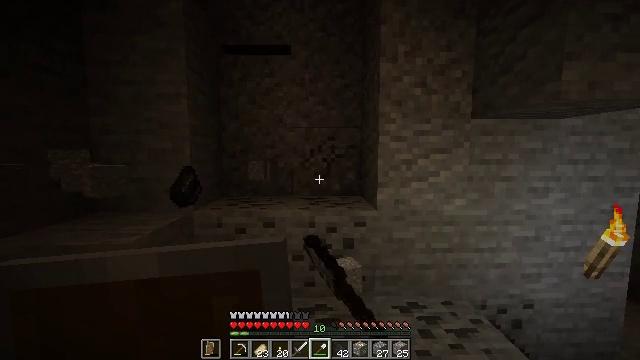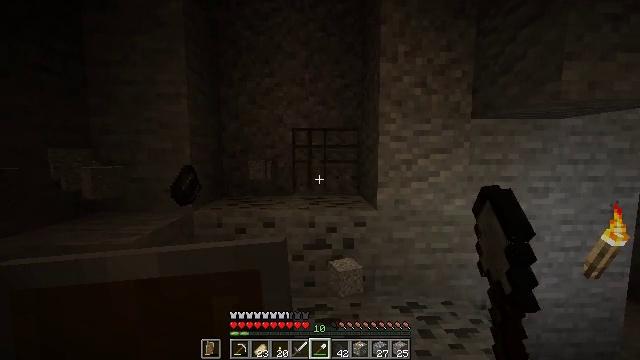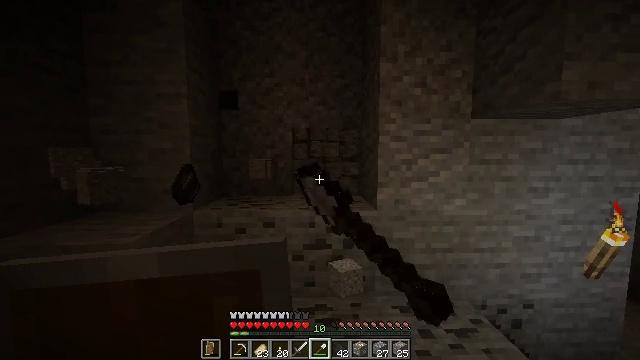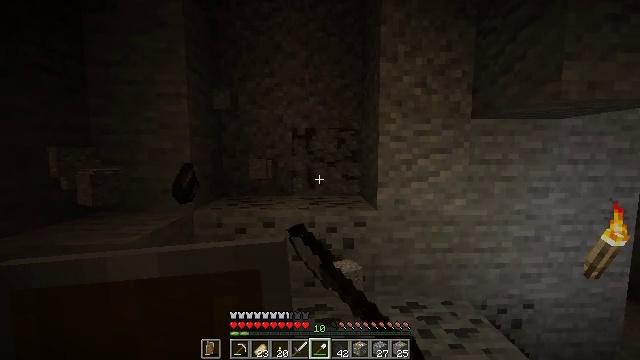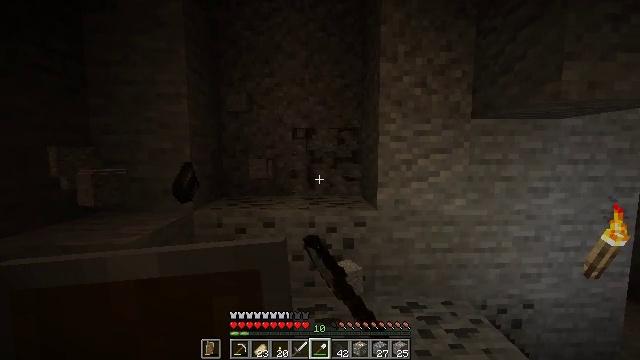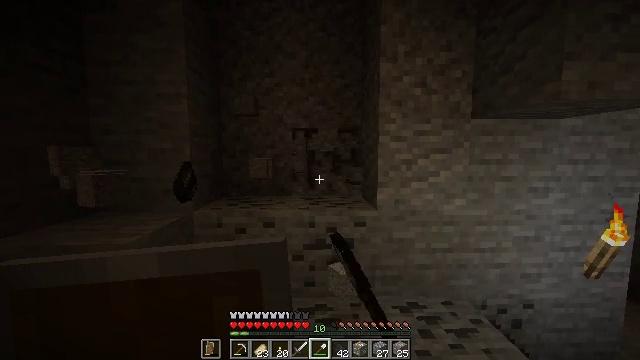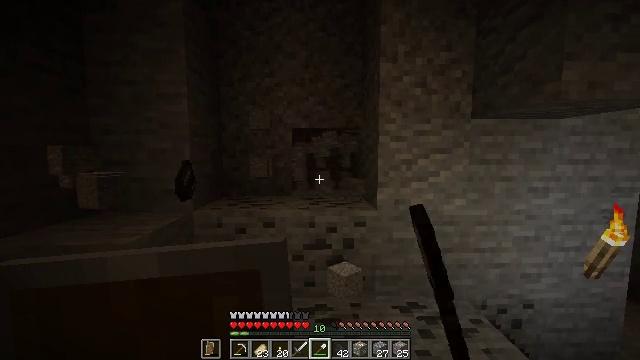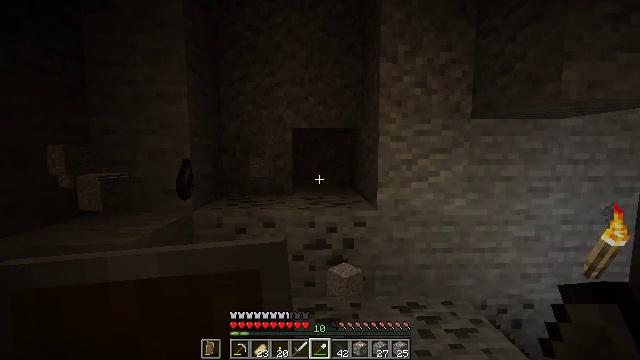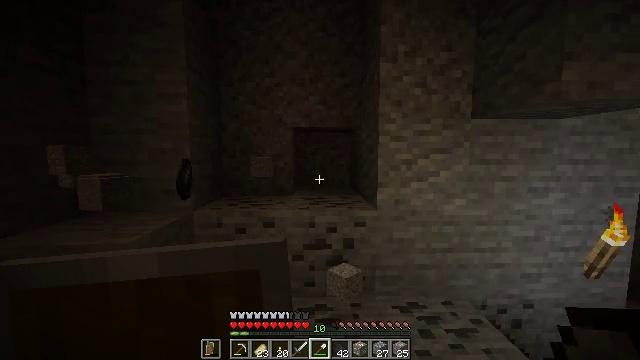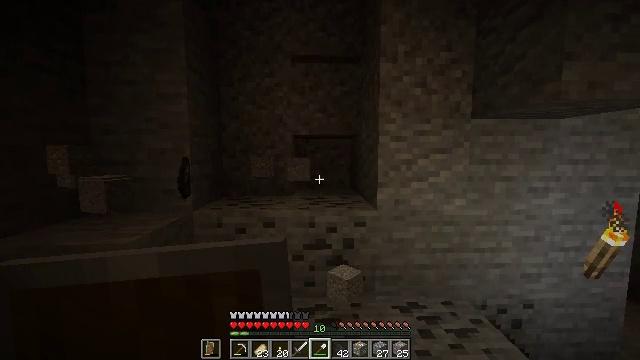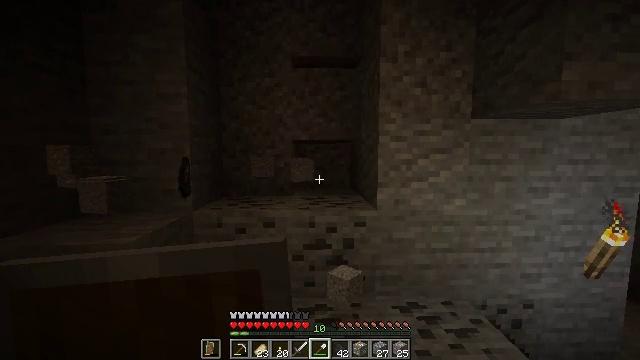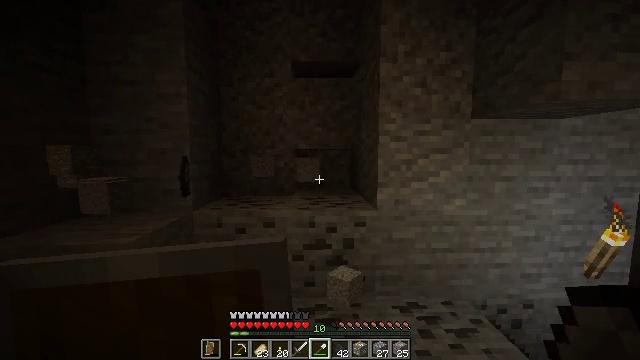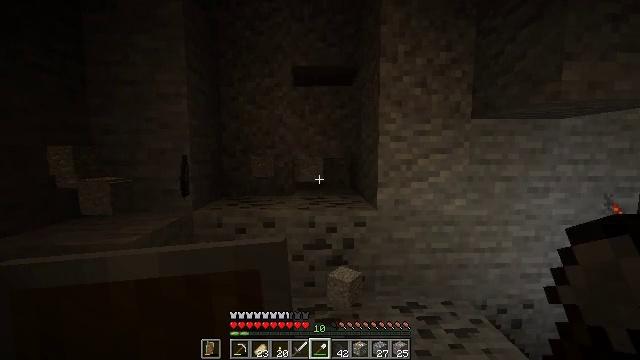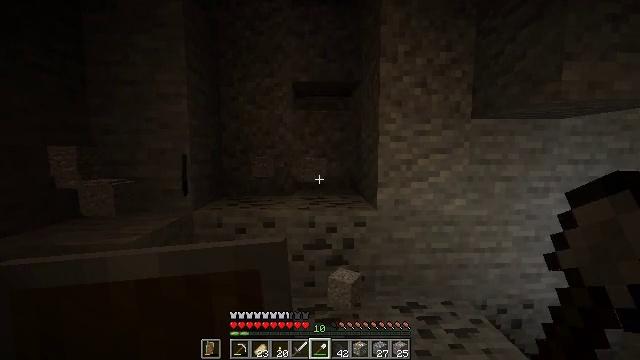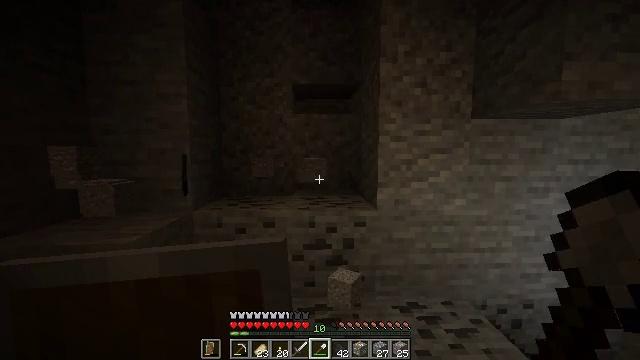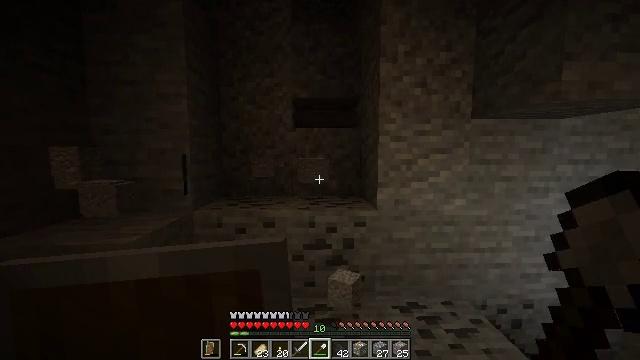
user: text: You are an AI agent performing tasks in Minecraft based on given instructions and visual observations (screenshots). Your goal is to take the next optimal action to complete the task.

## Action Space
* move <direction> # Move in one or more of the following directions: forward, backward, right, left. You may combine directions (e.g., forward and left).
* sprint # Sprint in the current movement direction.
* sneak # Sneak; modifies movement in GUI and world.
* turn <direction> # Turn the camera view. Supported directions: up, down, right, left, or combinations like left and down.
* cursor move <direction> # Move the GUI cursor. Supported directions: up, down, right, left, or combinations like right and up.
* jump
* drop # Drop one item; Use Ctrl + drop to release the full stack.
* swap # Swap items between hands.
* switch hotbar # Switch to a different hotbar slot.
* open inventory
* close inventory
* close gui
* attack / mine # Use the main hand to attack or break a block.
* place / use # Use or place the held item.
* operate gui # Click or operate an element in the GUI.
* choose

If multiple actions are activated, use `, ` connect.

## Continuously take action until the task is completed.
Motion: motion action
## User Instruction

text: Dig through gravel to clear a path.
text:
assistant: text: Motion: attack / mine
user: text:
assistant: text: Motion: attack / mine
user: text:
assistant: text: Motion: attack / mine
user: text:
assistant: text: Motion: attack / mine
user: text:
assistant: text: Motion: attack / mine
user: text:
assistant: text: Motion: attack / mine
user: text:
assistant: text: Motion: attack / mine
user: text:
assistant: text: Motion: attack / mine
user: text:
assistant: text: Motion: attack / mine
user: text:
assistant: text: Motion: attack / mine
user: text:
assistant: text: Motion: attack / mine
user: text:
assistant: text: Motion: attack / mine
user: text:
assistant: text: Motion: attack / mine
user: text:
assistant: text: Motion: attack / mine
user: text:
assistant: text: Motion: attack / mine
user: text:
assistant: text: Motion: attack / mine
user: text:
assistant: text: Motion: attack / mine
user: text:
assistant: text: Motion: attack / mine
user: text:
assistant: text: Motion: attack / mine
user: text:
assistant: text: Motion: attack / mine
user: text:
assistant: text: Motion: attack / mine
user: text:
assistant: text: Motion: attack / mine
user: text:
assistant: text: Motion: attack / mine
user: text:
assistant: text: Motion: attack / mine
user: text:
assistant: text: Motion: attack / mine
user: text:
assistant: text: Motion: attack / mine
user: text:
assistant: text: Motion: attack / mine
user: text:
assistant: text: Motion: attack / mine
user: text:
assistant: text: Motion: attack / mine
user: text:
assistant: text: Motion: attack / mine